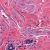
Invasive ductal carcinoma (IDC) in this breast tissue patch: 0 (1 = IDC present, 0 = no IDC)